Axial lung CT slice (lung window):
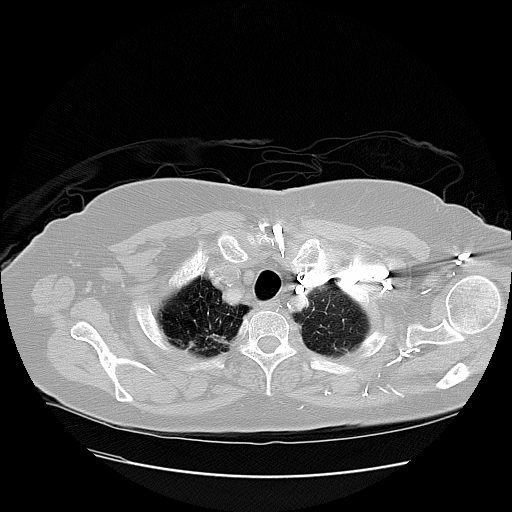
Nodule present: no